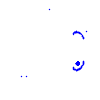
Particle: pion